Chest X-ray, AP view. Patient: 40 years old, sex F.
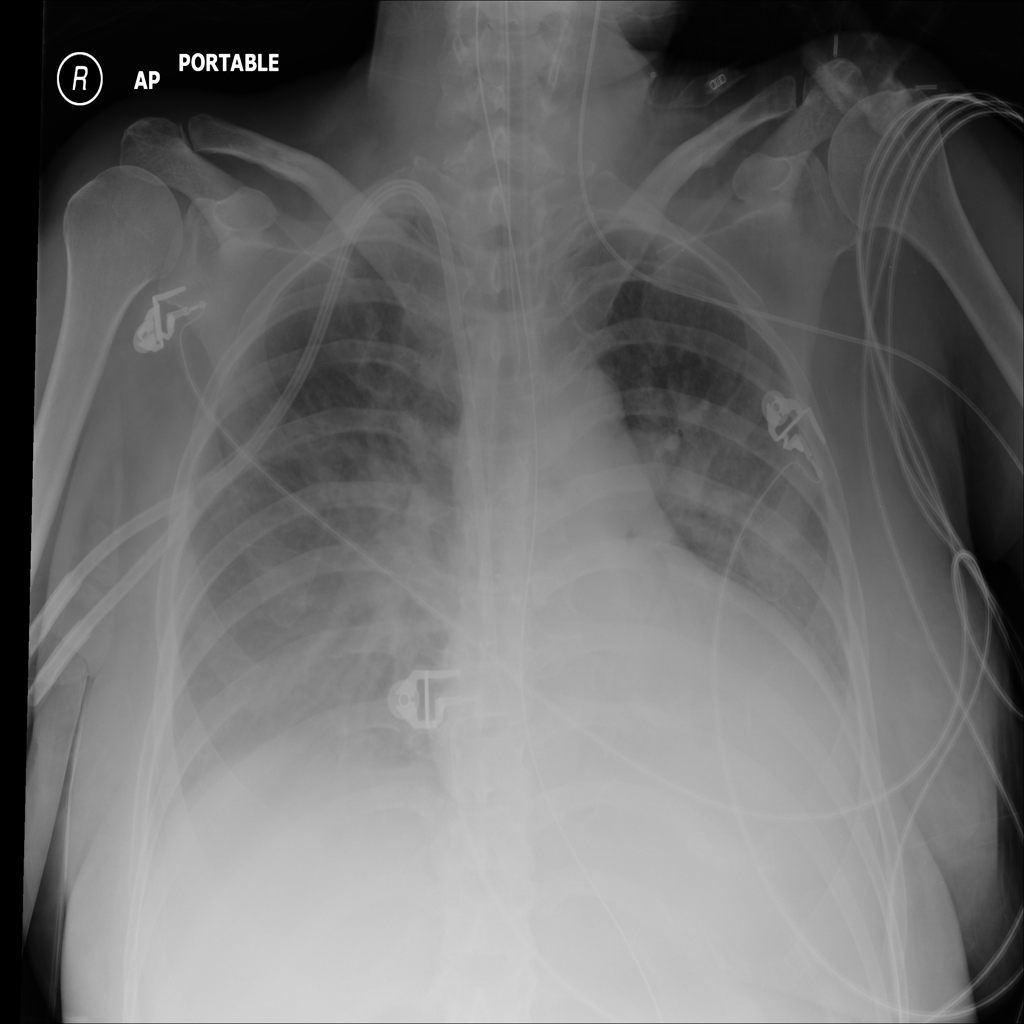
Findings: Edema, Effusion